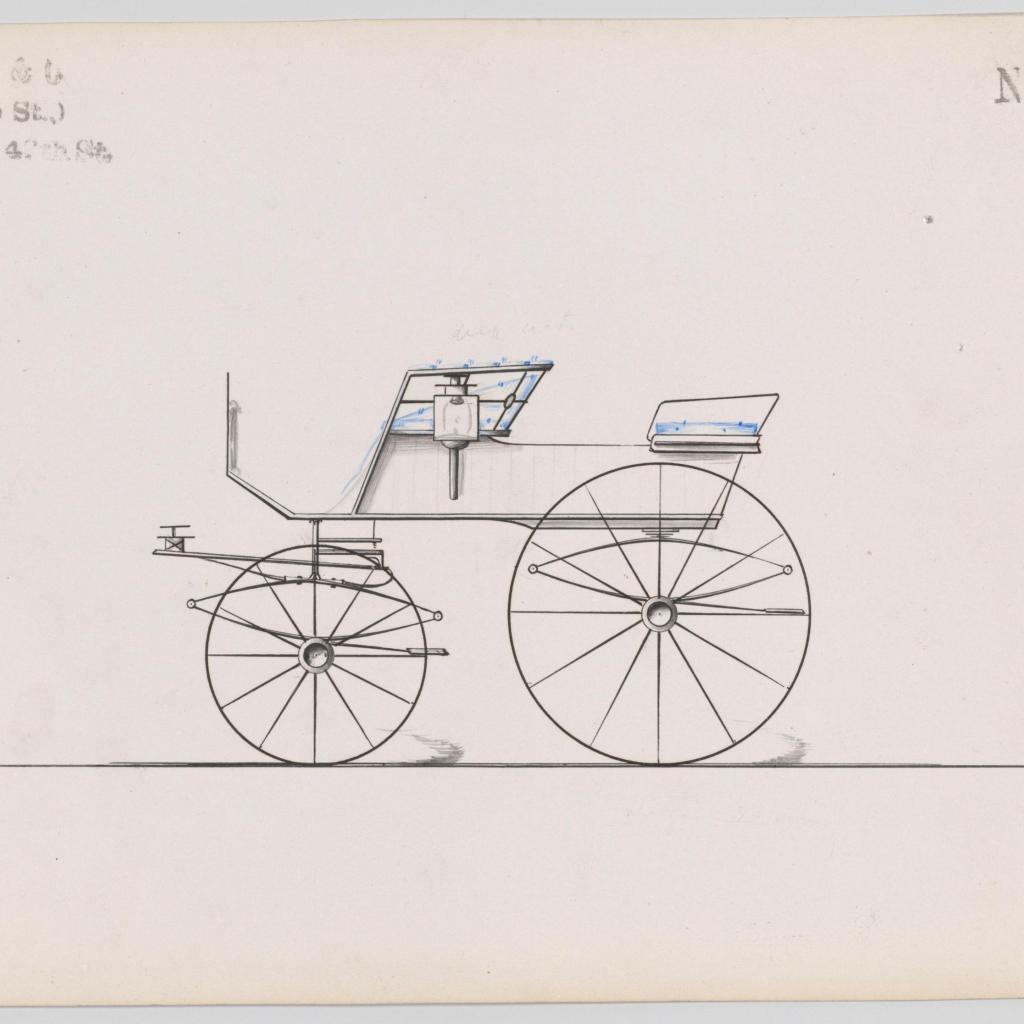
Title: Design for T-Cart, no. 3264a
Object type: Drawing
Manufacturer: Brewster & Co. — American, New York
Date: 1876
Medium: Pen and black ink, watercolor ans gouache
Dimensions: Sheet: 6 1/16 × 8 9/16 in. (15.4 × 21.7 cm)
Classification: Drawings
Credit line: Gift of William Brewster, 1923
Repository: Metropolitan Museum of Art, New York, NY